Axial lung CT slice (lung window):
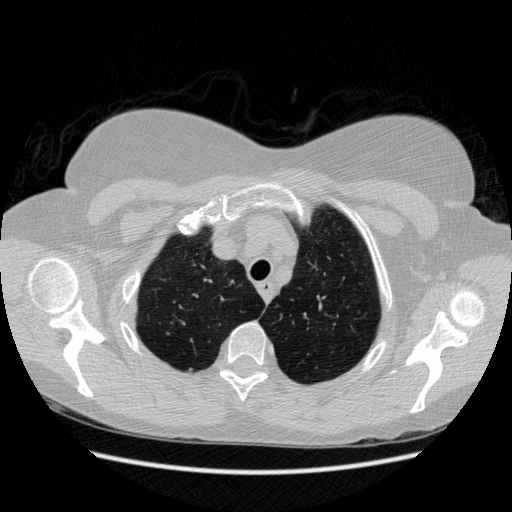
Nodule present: no